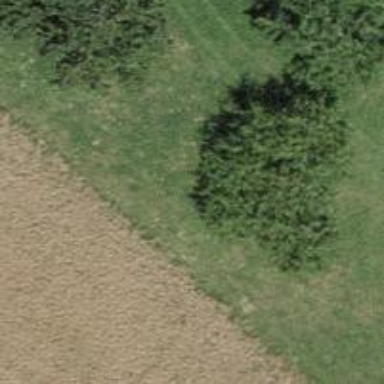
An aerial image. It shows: Deciduous tree with mixed leaves.